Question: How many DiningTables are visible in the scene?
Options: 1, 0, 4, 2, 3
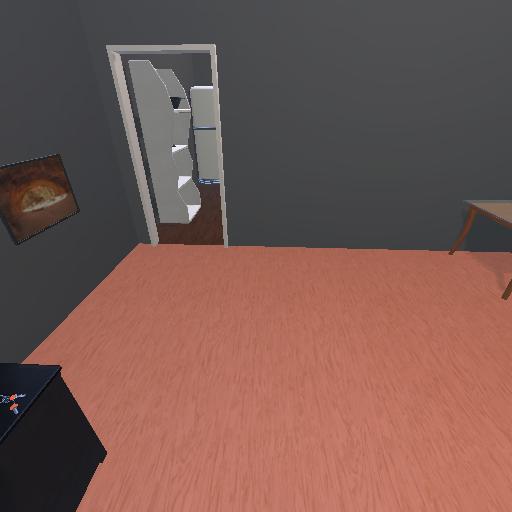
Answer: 1